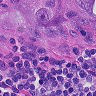
Metastatic tissue present: yes